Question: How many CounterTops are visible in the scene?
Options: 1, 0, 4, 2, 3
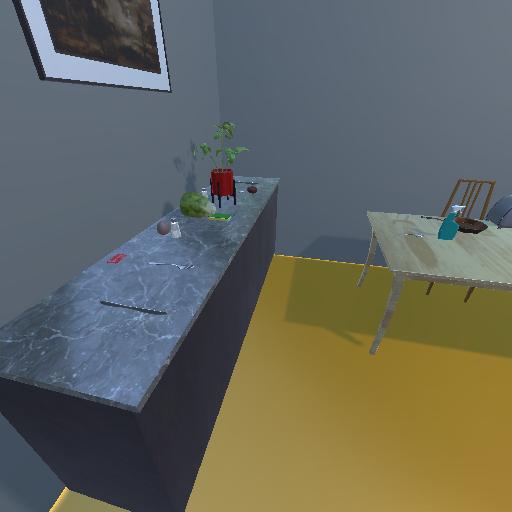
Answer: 1